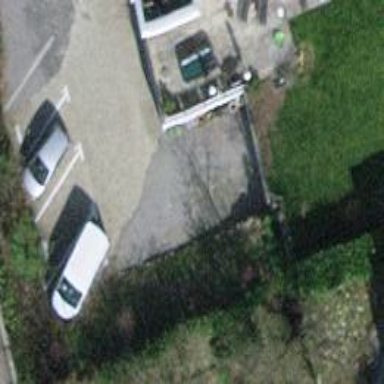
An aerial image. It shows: Driveway made of paving stones.